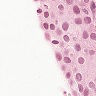
Metastatic tissue present: yes